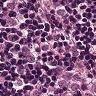
Metastatic tissue present: yes